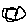
Label: hexagon